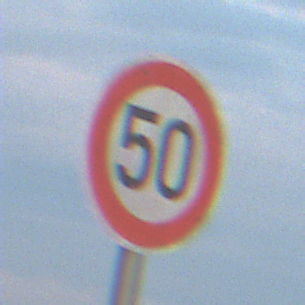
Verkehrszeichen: Geschwindigkeit50
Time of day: SunriseSunset
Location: Outdoor (Nature)
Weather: PartlyCloudy
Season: NotSpecified
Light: Natural